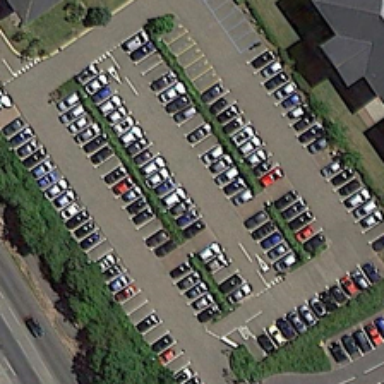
The light green trees are on the side of the road .